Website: lowes
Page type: stored-credit-cards
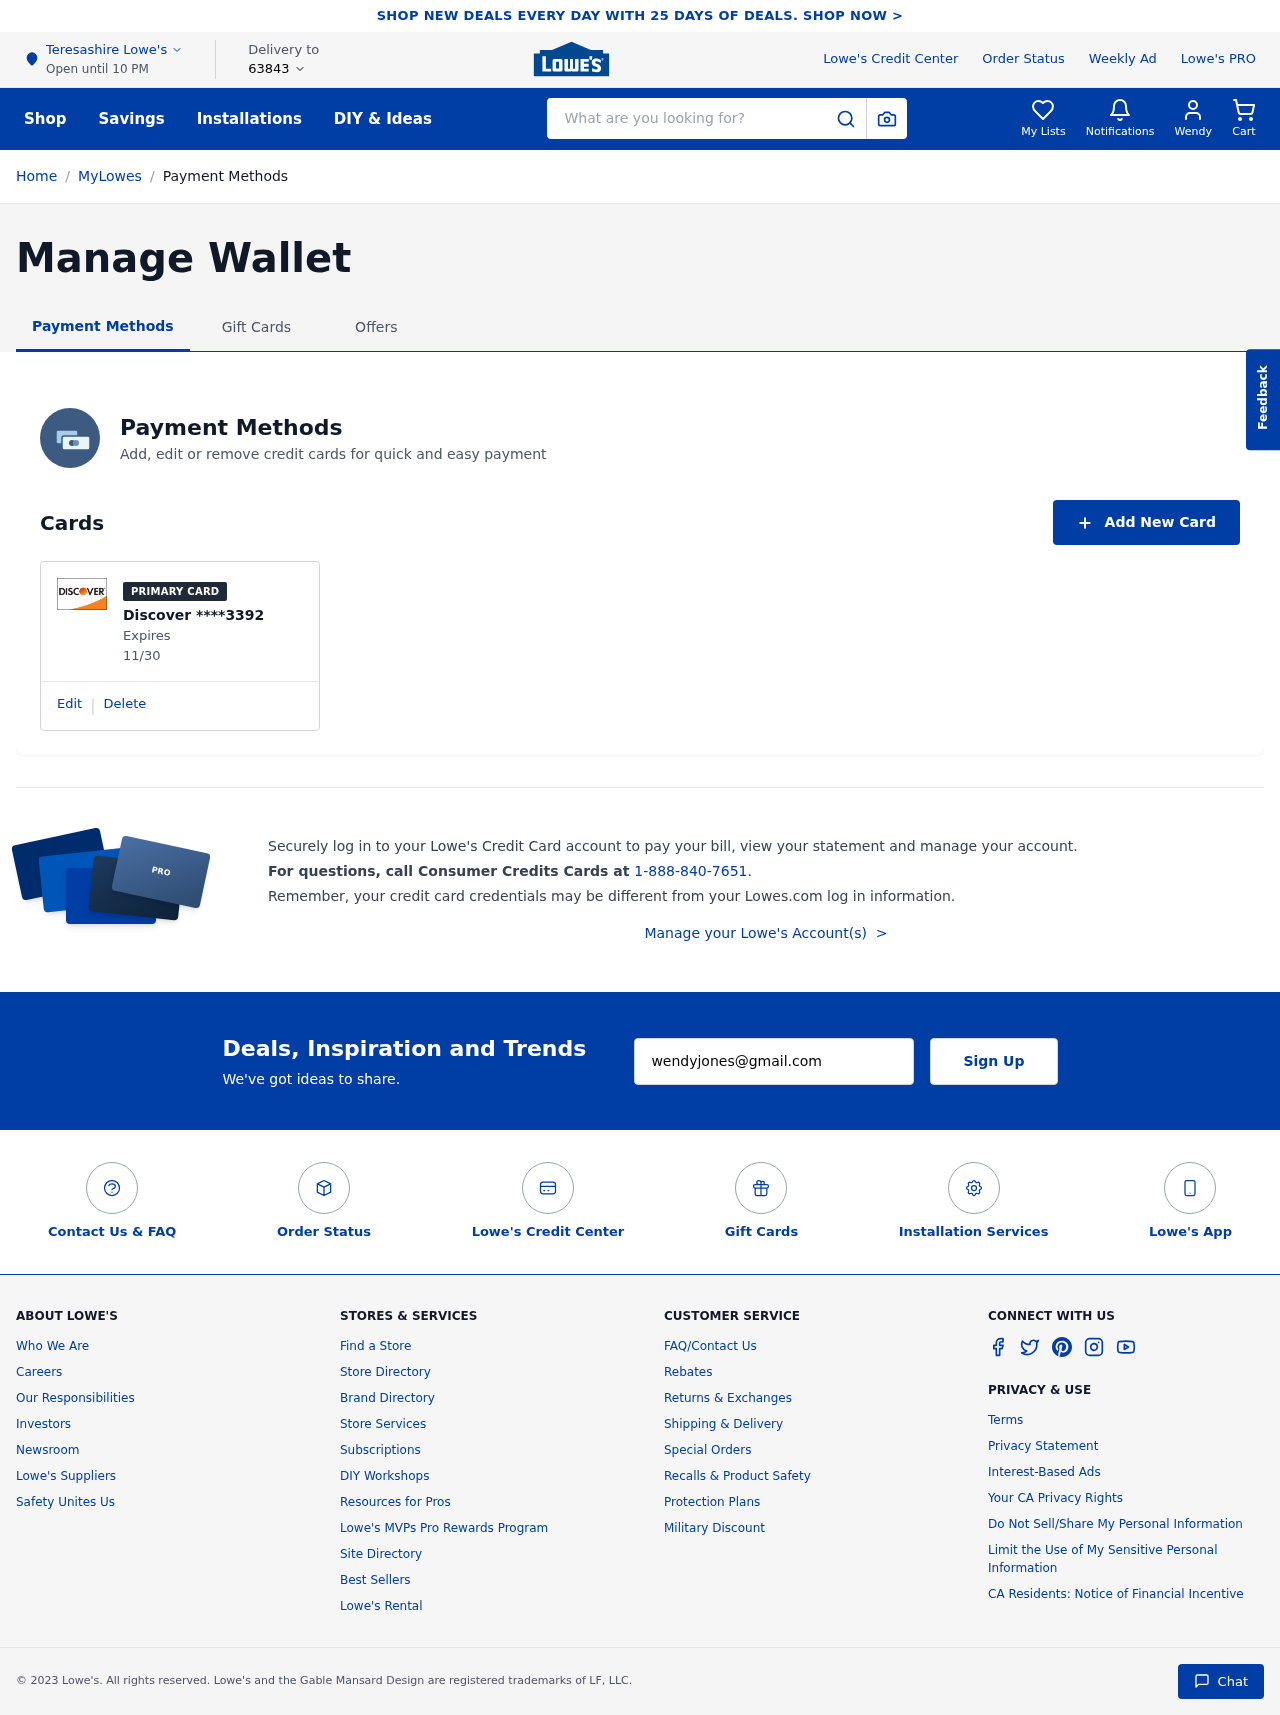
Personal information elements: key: PII_CARD_EXPIRY
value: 11/30
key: PII_CARD_LAST4
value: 3392
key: PII_CARD_TYPE
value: Discover
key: PII_CITY
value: Teresashire
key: PII_EMAIL
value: wendyjones@gmail.com
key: PII_FIRSTNAME
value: Wendy
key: PII_POSTCODE
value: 63843
Search elements: key: HEADER_SEARCH
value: What are you looking for?